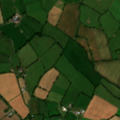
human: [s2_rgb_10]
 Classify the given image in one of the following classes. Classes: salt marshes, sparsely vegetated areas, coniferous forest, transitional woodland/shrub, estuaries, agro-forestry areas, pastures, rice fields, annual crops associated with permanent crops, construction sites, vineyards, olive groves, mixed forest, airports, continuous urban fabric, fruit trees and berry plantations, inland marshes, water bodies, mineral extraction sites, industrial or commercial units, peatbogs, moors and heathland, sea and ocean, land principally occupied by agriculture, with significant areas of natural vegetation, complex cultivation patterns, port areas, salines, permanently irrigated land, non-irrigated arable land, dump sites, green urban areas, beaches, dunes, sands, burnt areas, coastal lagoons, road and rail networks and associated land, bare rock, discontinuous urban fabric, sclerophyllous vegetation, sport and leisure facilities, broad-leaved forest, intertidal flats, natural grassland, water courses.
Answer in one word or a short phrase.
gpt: non-irrigated arable land, pastures